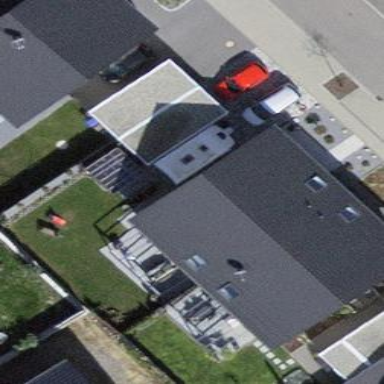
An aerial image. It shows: Semi-detached house with gabled roof.